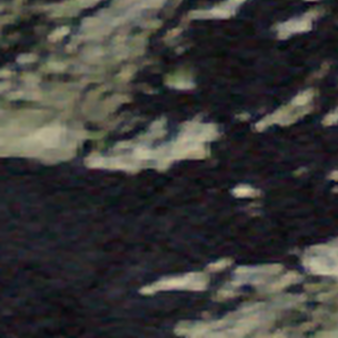
Label: other